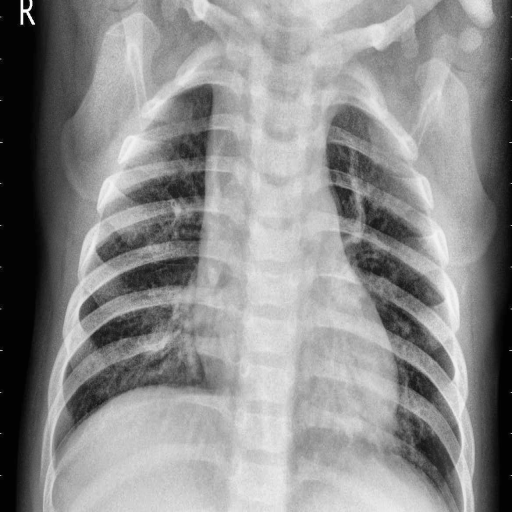
Finding: PNEUMONIA